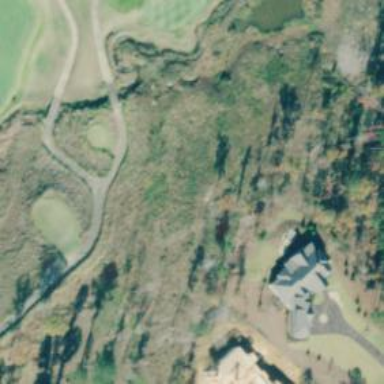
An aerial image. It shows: Pathway for golfing.